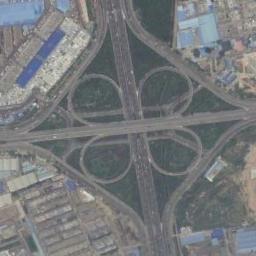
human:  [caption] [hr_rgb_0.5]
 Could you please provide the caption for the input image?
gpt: The clover-leaf overpasses over the roads in the city .

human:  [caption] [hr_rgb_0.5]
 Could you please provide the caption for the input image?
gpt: The overpass is on the grass next to some houses .

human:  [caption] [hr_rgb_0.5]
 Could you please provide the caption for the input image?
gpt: There are two overpasses and three lakes in this area .

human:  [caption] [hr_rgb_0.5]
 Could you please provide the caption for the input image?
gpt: There are many buildings of different shapes beside the overpass .

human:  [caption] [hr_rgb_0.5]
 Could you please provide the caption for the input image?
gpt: There are some green lawns and many buildings beside the overpass .